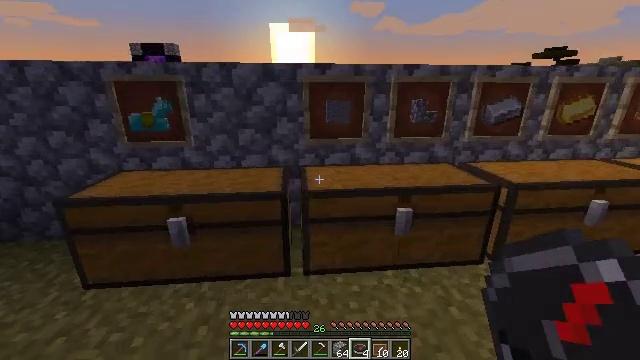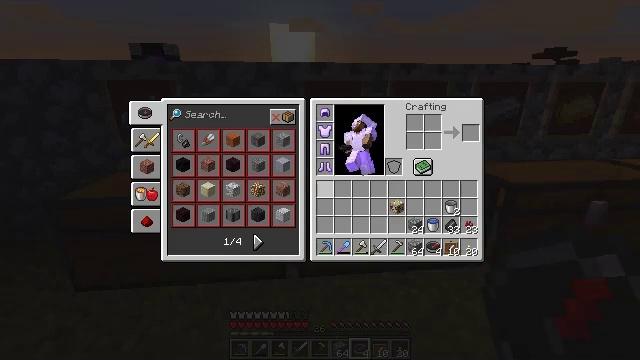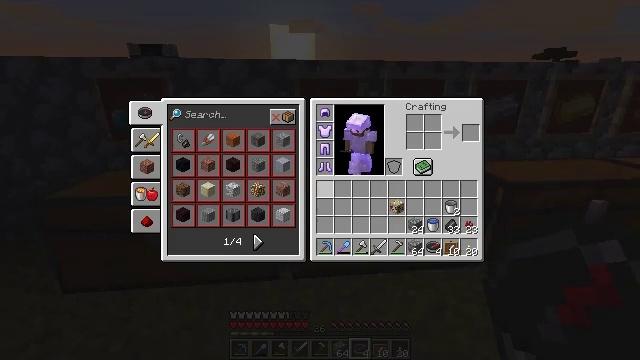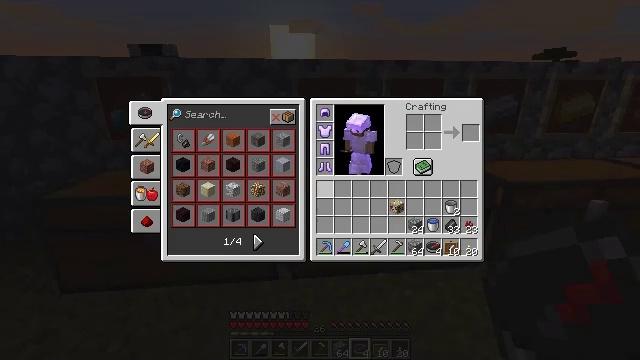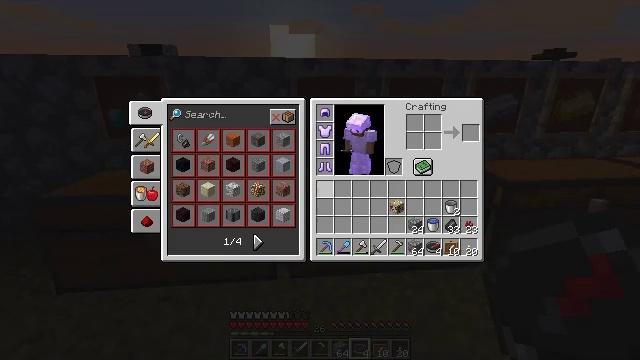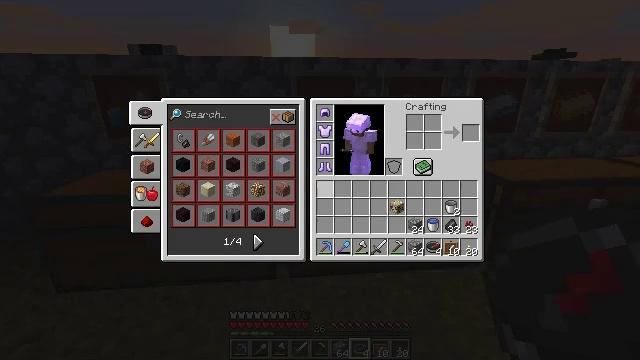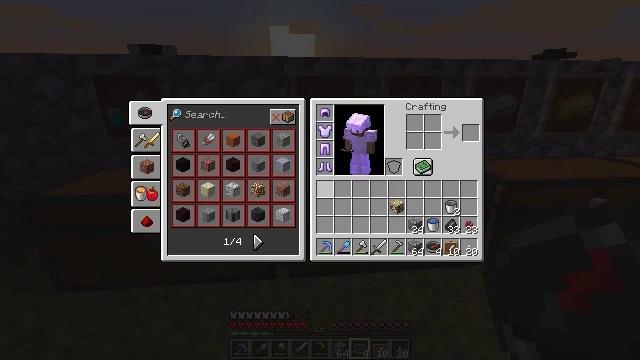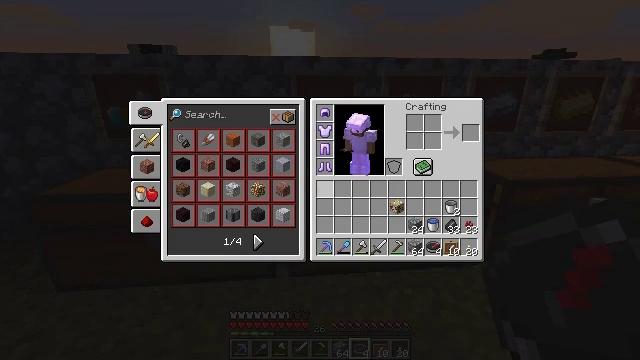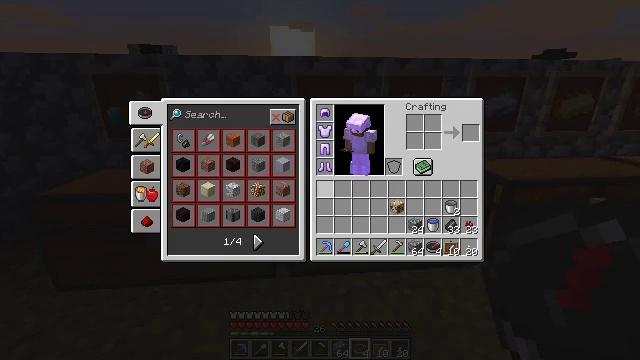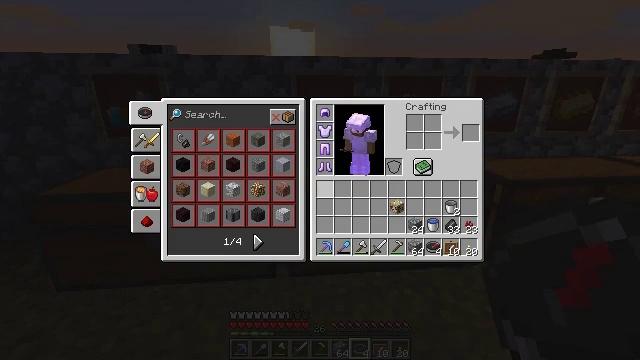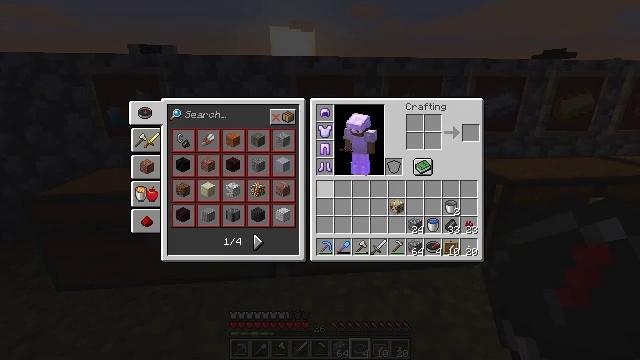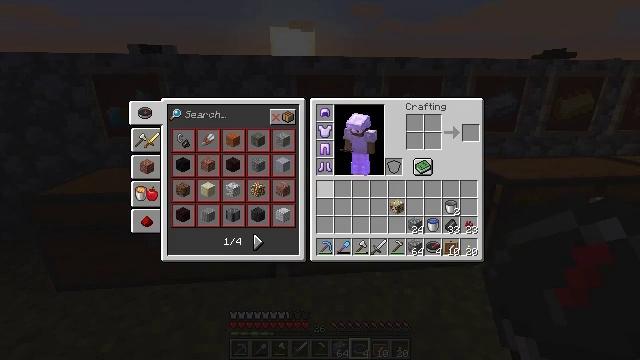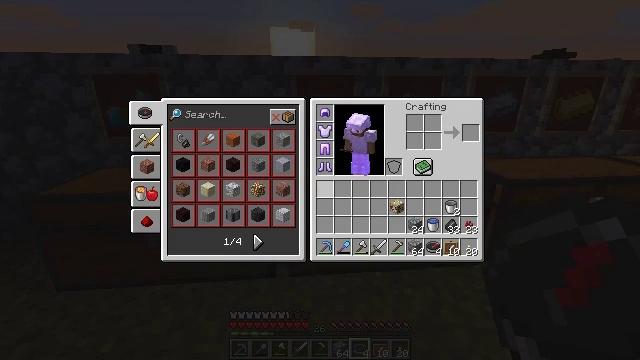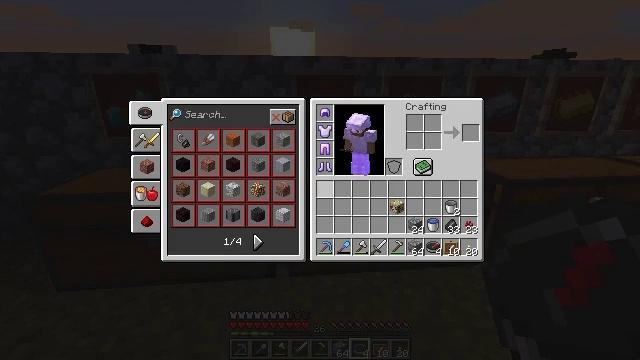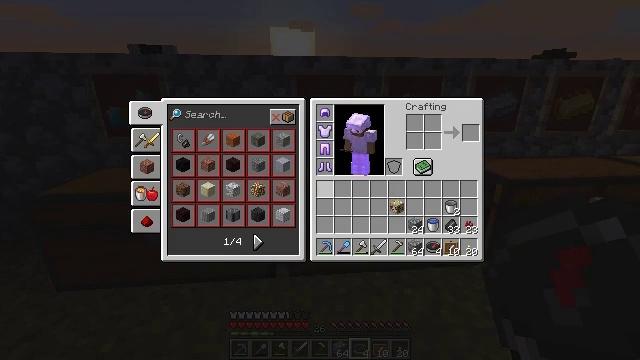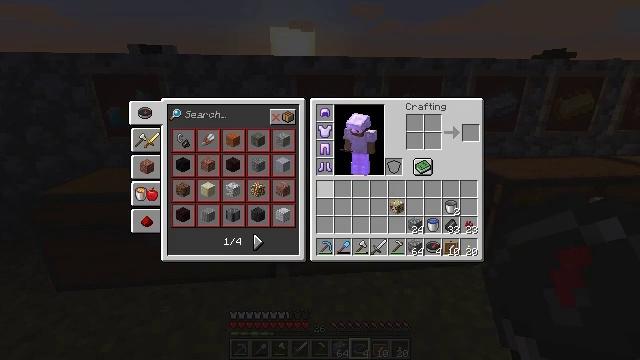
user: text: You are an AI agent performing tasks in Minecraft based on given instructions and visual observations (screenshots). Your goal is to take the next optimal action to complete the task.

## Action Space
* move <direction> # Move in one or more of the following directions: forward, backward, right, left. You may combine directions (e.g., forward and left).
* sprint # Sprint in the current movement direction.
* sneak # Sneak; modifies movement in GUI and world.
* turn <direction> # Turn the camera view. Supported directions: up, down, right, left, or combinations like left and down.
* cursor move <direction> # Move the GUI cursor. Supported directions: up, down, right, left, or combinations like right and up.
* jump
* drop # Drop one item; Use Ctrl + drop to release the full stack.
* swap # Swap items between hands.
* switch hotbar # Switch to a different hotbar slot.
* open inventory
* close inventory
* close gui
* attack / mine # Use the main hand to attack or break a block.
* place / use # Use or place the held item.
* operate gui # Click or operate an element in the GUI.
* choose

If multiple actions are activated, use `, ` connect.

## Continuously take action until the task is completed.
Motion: motion action
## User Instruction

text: Break the acacia wall sign to collect it.
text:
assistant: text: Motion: close inventory
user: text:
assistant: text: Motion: close inventory
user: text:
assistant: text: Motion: close inventory
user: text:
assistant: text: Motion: close inventory
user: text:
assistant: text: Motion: open gui
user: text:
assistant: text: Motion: no_op
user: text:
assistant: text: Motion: no_op
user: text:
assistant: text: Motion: no_op
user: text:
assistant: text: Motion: no_op
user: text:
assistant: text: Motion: no_op
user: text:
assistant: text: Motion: no_op
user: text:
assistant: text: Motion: no_op
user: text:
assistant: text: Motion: no_op
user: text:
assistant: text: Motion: no_op
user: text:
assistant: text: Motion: no_op
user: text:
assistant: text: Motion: no_op
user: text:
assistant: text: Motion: no_op
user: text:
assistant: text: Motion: no_op
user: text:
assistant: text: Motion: no_op
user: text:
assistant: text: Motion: no_op
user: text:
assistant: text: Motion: no_op
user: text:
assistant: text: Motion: no_op
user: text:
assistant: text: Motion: no_op
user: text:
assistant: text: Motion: no_op
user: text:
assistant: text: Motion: no_op
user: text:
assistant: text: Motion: no_op
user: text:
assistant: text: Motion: no_op
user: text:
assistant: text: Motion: cursor move right and down
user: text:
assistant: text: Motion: cursor move right and down
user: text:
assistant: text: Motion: no_op